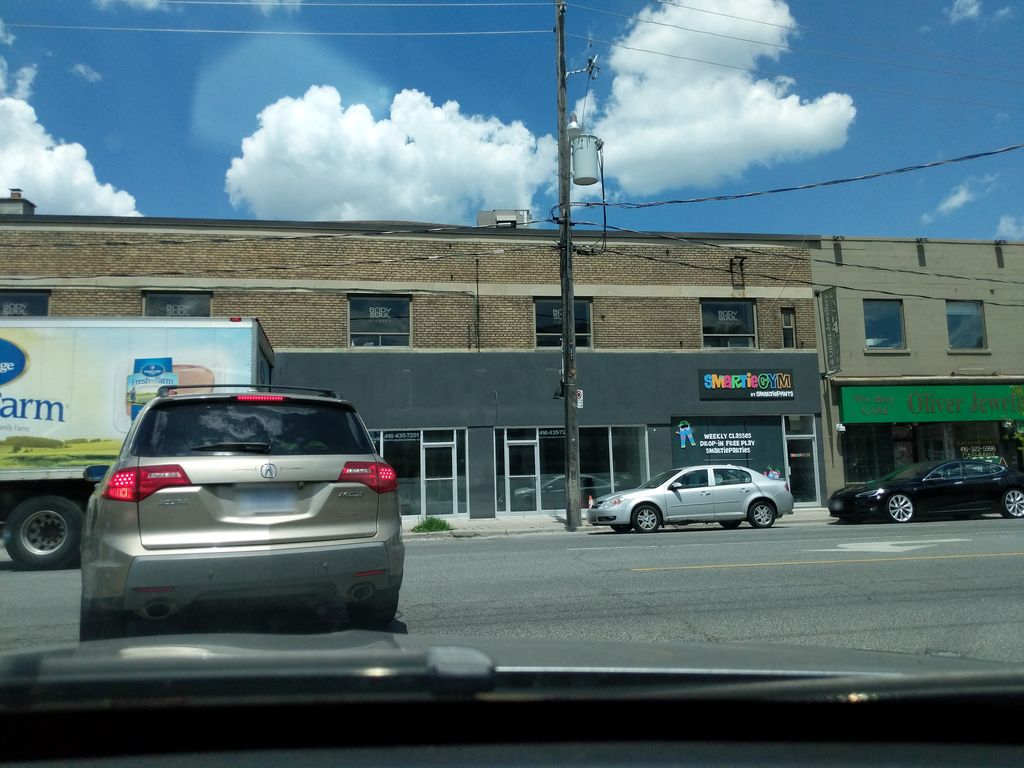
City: toronto